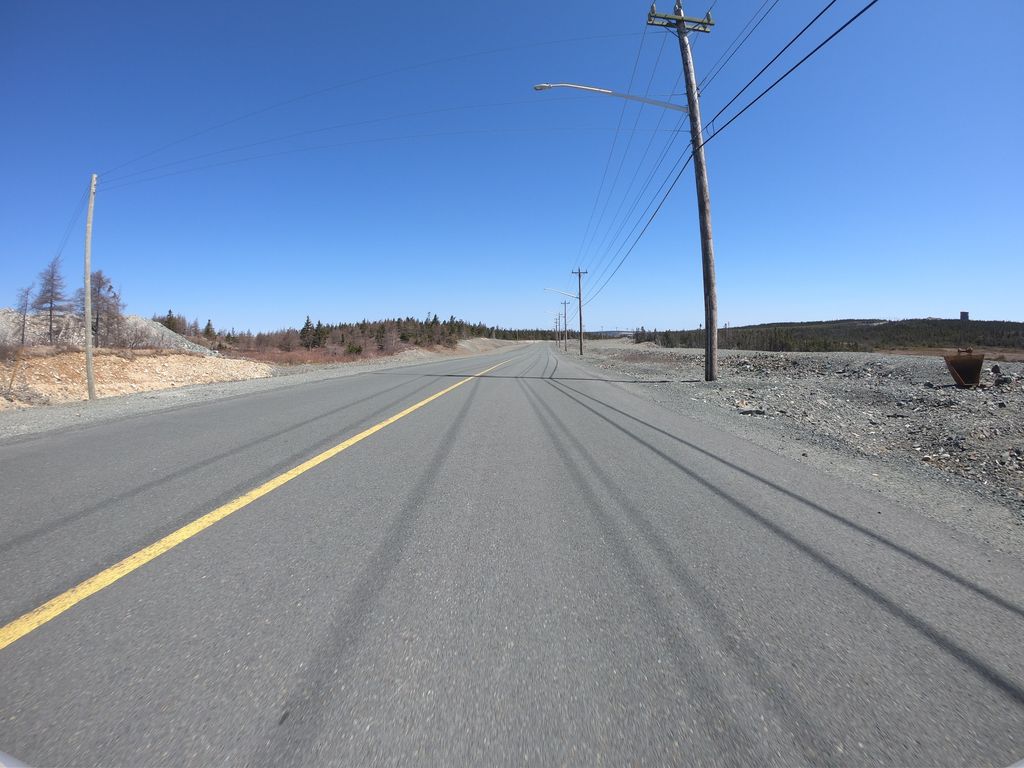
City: st_johns